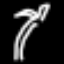
Label: palm tree